Question: The draw and resize methods from the abstract class GraphicObject are just going to be overridden every single time a another object inherits the class, so why bother even including those two methods in GraphicObject?
EDIT: I realized that the image I meant to attach didn't show up, so here it is:

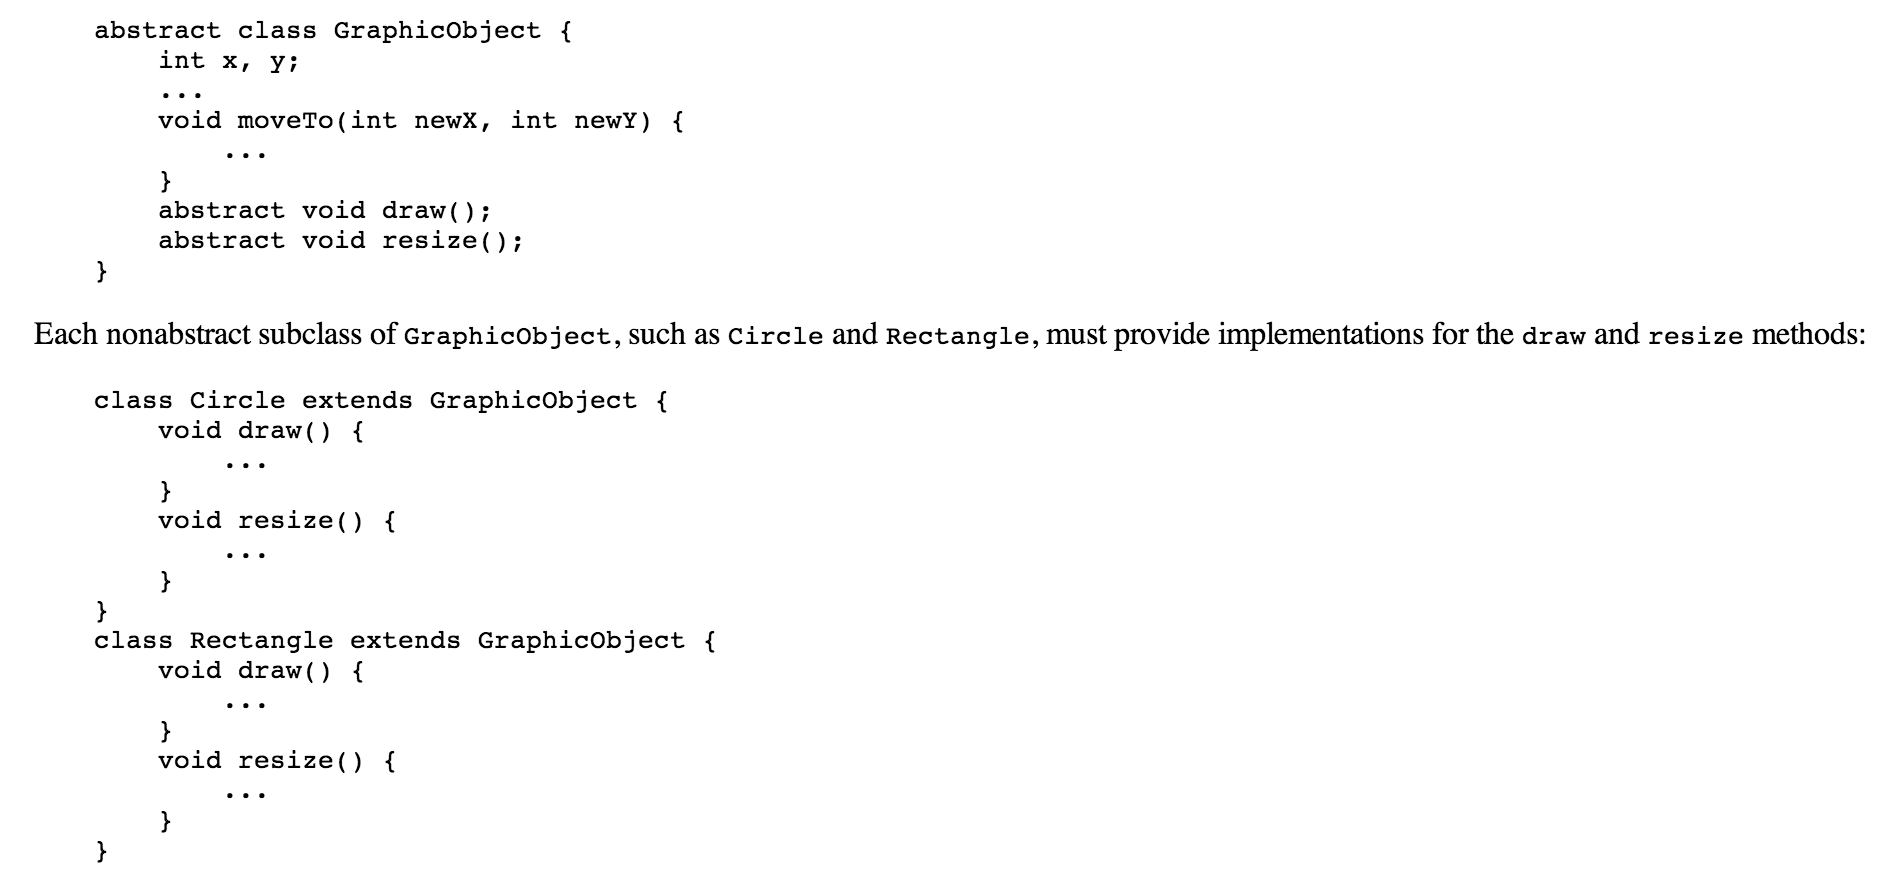
Answer: I think you missed some key concepts about Object Oriented programming and inheritance.
Suppose you have a 'GraphicObject' class with 'draw()' and 'resize()' as :
'''
class GraphicObject {
public abstract void draw();
public abstract void resize();
}
'''
Of course, these two emthod declarations does not any executable code. It simply means: 'GraphicObject'. But it also give a precious hint to all other classes that use 'GraphicObject' instances.
Suppose you have a global 'Renderer' which displays several 'GraphicObject's:
'''
class Renderer {
public void render(List<GraphicObject> objects) {
for (GraphicObject object : objects) {
object.draw();
}
}
}
'''
The 'render()' method calls 'GraphicObject.draw()', without knowing the implementation. Based on 'GraphicObject' declaration, we that an implementation exists, its signature, etc.